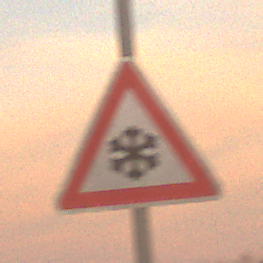
Verkehrszeichen: SchneeOderEisglaette
Umgebung: Outdoor, Nature
Tageszeit: SunriseSunset
Wetter: PartlyCloudy
Licht: Natural
Jahreszeit: NotSpecified
Kontrast: LowContrast